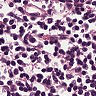
Metastatic tissue present: no